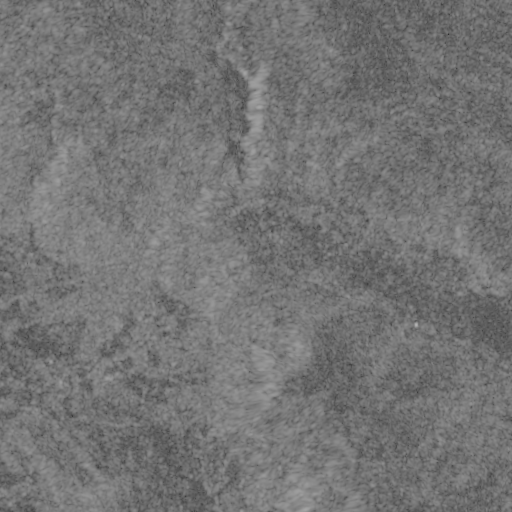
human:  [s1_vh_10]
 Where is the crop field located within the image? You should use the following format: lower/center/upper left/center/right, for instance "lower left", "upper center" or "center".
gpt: The crop field is located in the upper of the image.
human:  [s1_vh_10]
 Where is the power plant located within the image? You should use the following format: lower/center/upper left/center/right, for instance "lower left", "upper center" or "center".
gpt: There is no power plant in the image.

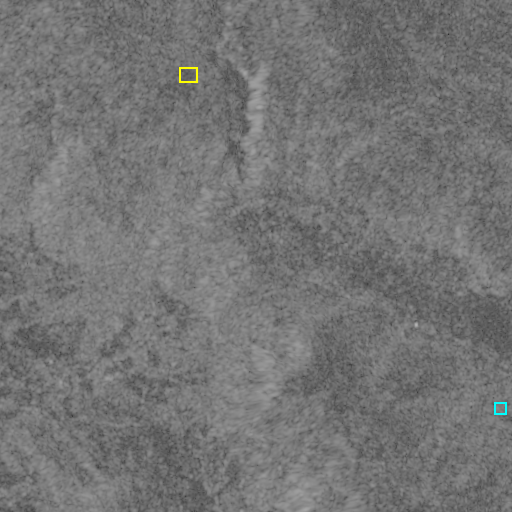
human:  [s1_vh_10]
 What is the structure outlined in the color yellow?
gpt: The structure outlined in yellow is a crop field.
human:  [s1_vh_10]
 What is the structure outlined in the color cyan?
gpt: The structure outlined in cyan is a park.
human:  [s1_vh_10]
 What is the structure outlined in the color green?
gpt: There is no green outline.